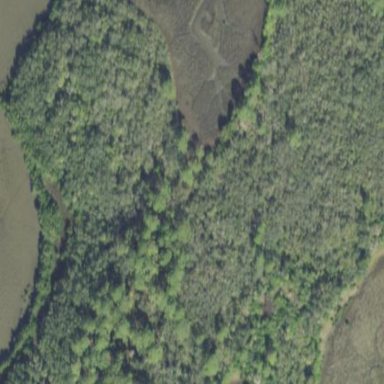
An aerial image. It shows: Mangrove wetland area.